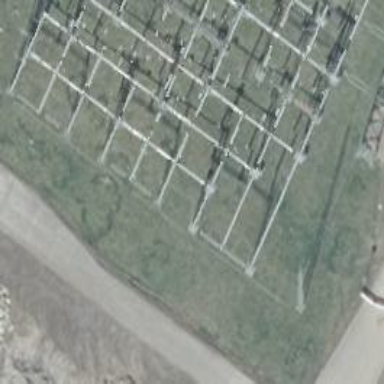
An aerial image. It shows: Power line with 3 cables. The line type is busbar.